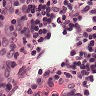
Metastatic tissue present: no